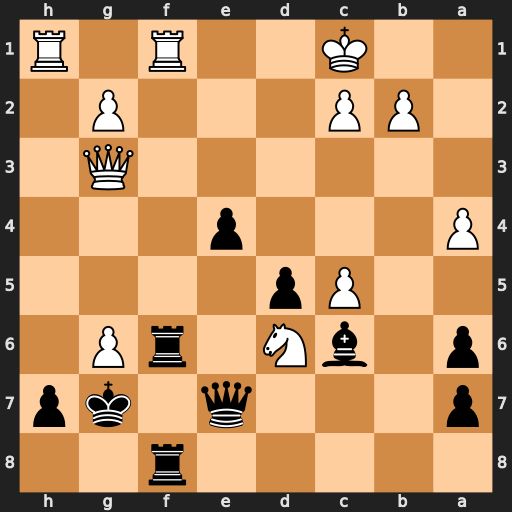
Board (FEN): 5r2/p3q1kp/p1bN1rP1/2Pp4/P3p3/6Q1/1PP3P1/2K2R1R
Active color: b
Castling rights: -
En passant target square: -
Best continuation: Rxf1+ Rxf1 Rxf1+